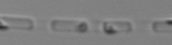
Label: Skeletonema